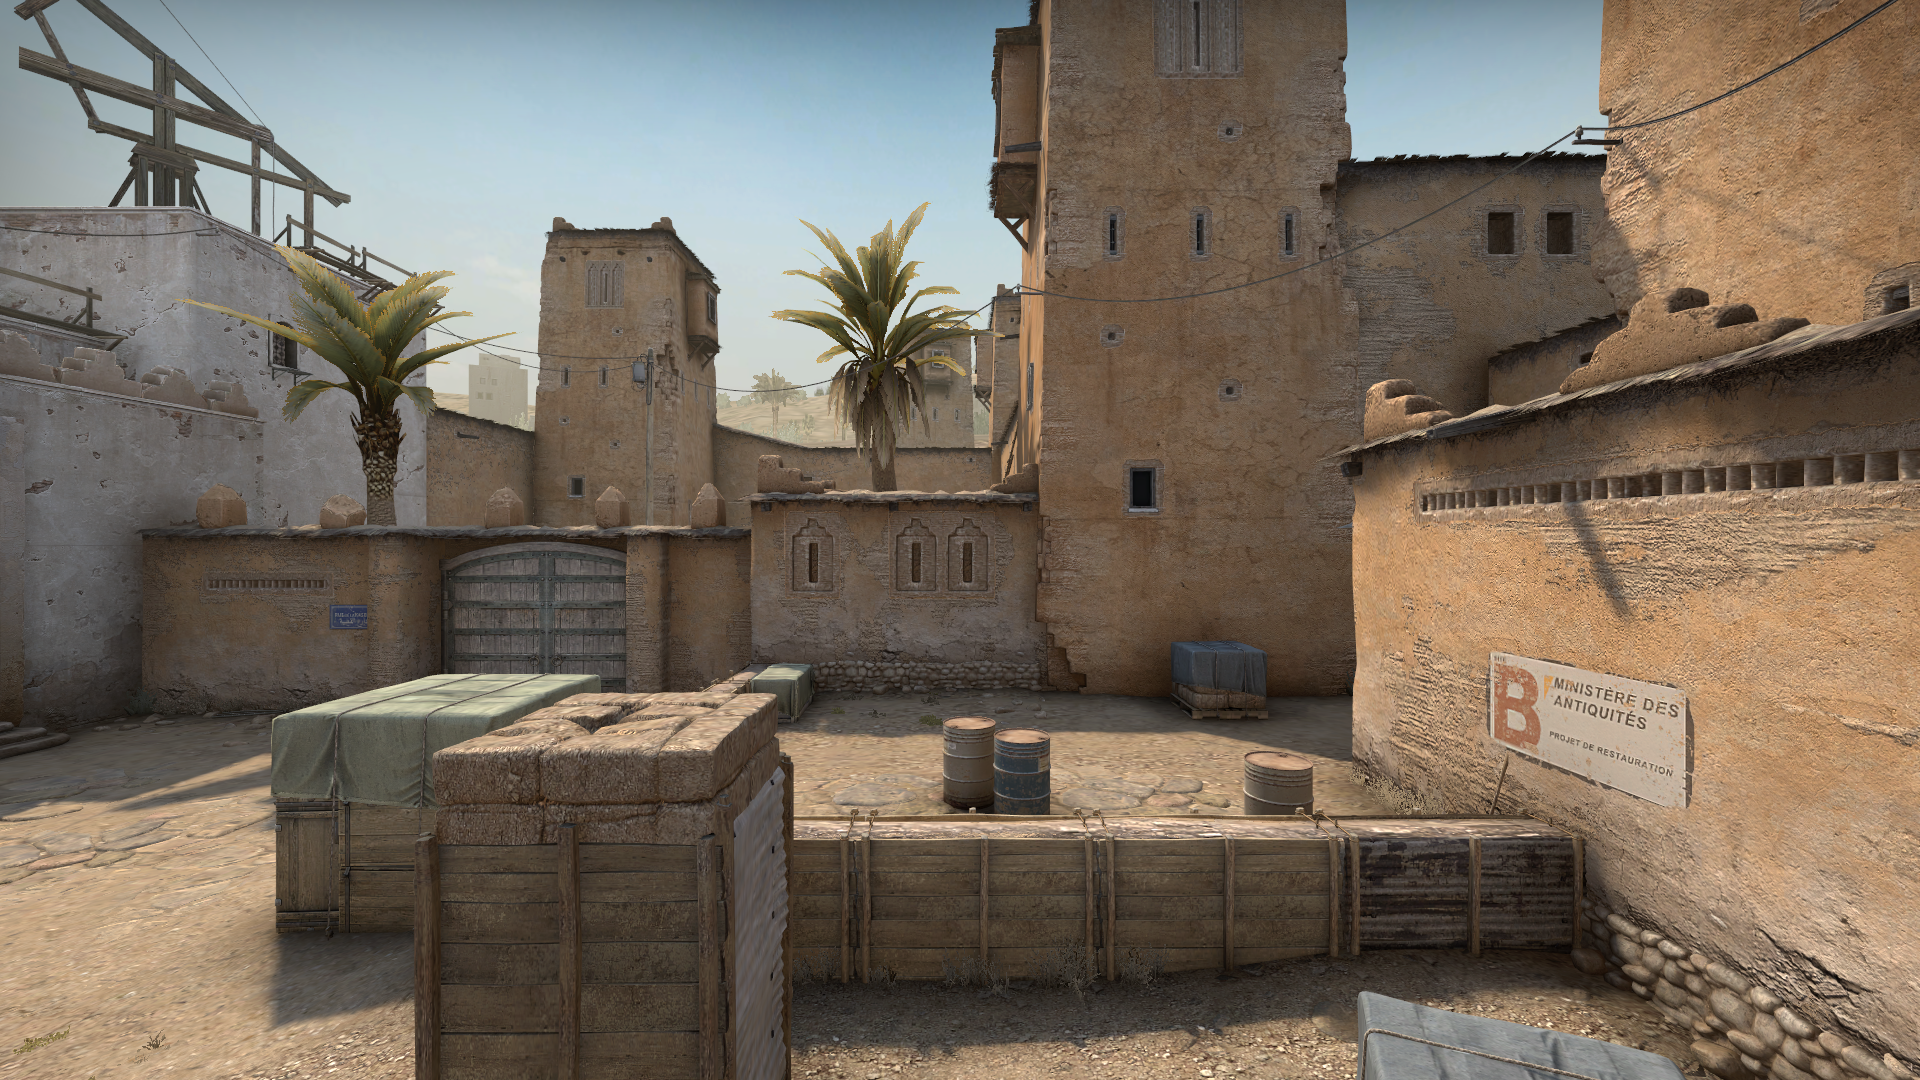
Map: de_dust2